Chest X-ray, AP view. Patient: 49 years old, sex M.
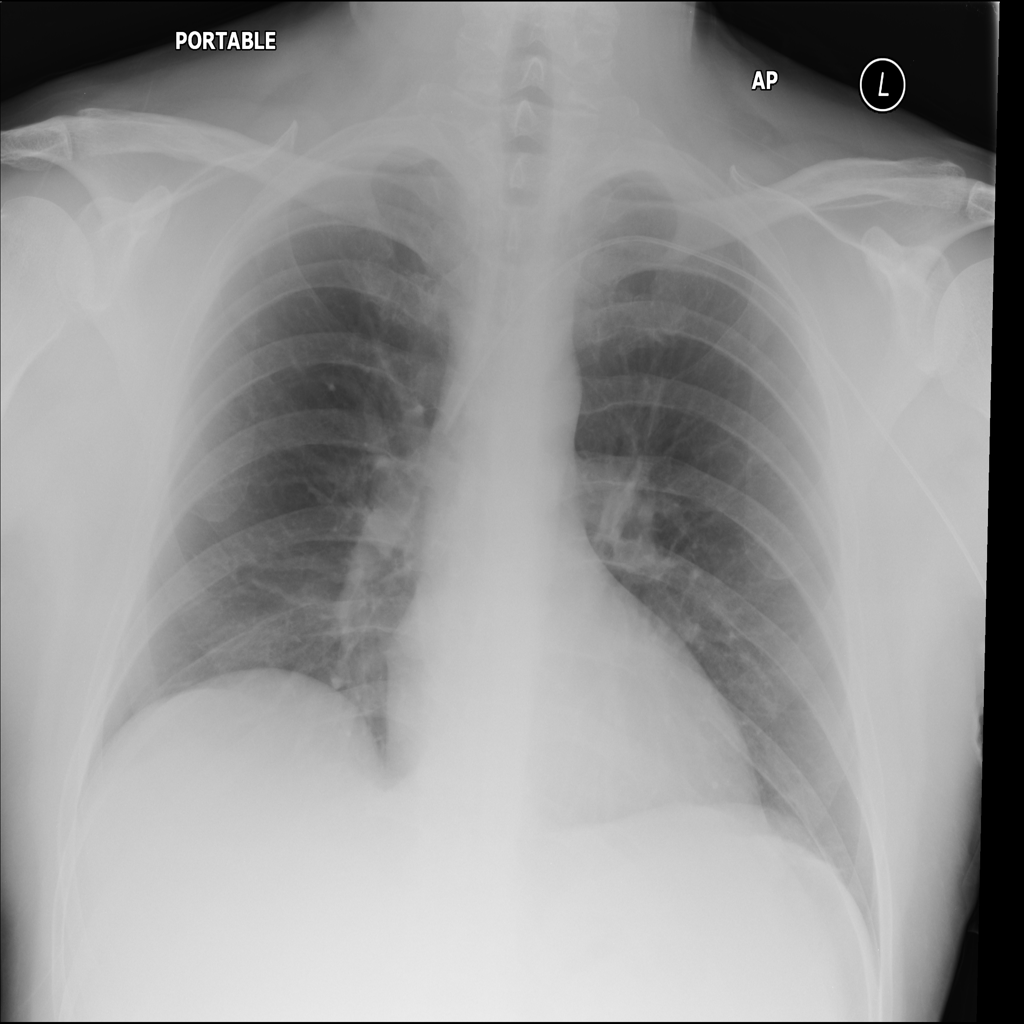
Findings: No Finding